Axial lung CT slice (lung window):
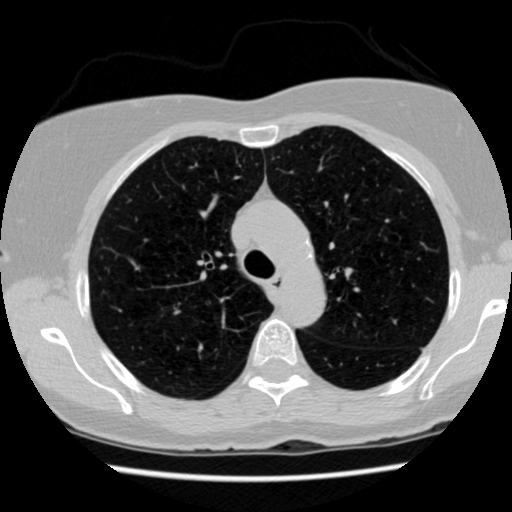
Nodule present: no